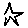
Label: star